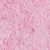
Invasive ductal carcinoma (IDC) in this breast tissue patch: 0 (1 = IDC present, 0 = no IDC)